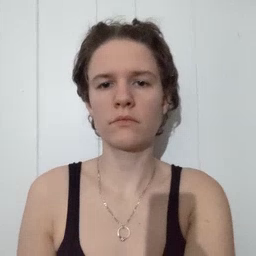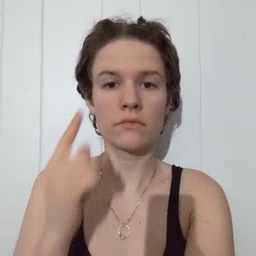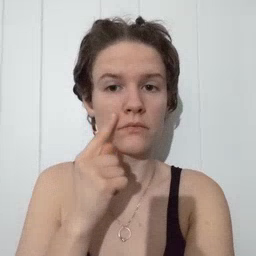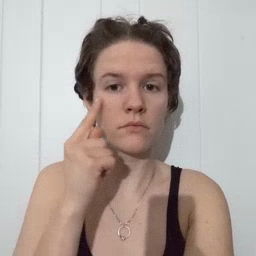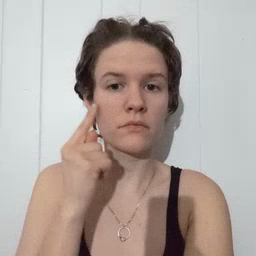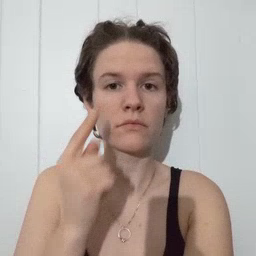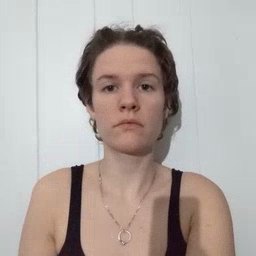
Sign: cheek